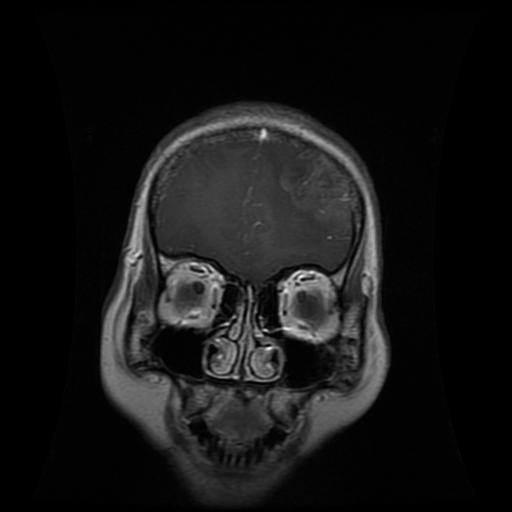
Label: glioma